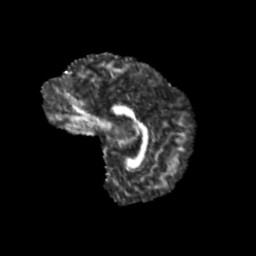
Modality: FA
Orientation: sagittal
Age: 11
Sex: female
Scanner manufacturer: siemens
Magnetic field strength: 3 T
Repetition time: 3.8 s
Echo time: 0.07 s